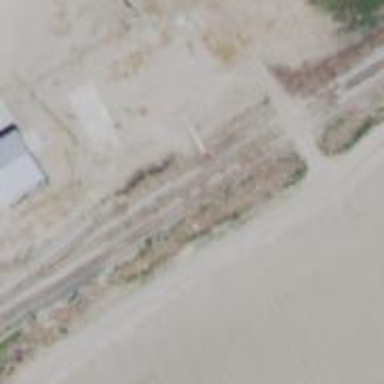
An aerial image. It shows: Abandoned railway.